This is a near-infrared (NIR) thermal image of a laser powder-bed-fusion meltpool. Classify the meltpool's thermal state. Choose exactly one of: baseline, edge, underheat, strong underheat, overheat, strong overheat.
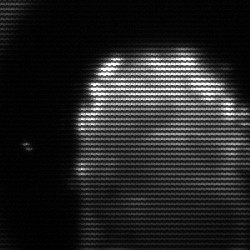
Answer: baseline